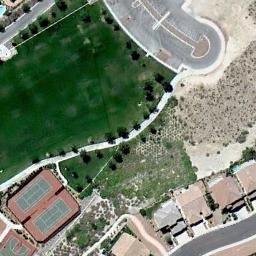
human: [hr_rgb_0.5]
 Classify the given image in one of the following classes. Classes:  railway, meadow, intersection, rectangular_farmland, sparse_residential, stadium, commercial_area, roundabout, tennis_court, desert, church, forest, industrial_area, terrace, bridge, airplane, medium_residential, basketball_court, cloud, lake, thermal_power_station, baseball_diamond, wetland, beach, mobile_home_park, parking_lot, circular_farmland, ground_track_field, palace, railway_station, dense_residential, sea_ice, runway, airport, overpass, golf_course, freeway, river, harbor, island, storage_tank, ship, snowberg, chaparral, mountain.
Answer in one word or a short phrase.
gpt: tennis_court